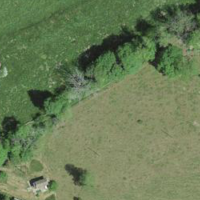
EUNIS habitat code: 24
Species observed at this site:
Prunus spinosa